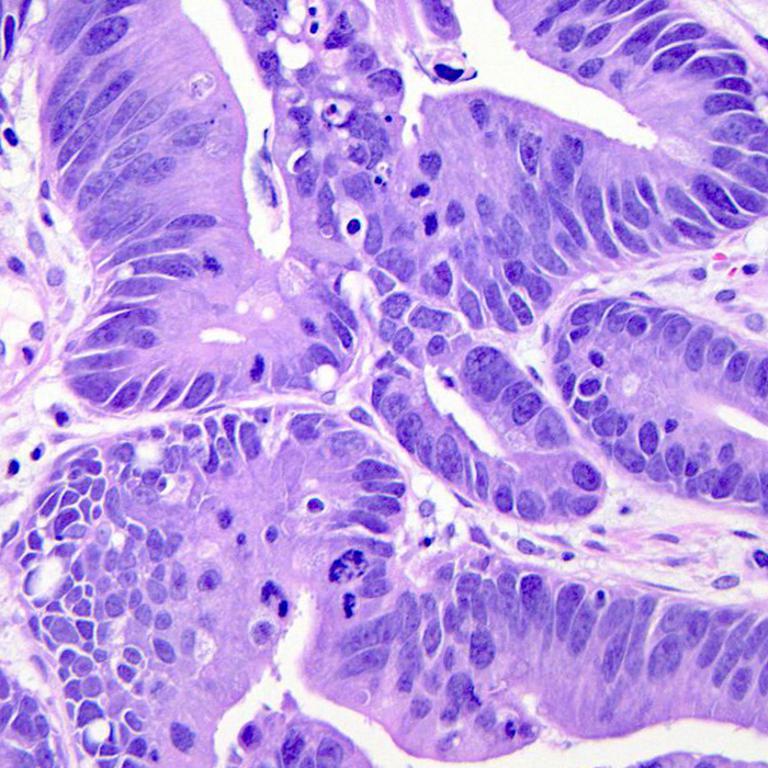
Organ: colon
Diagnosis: adenocarcinomas